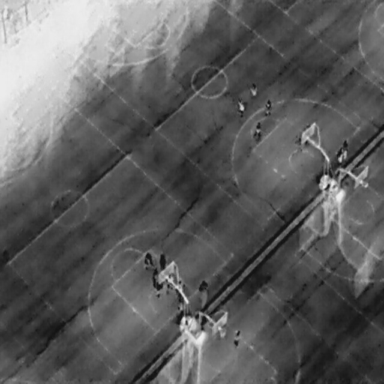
There are 12 People in the infrared image.